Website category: university
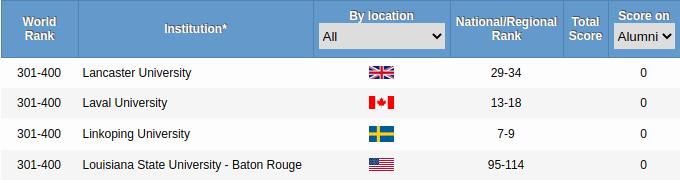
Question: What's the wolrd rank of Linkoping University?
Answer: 301-400

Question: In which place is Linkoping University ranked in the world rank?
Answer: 301-400

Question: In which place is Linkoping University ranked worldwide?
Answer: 301-400

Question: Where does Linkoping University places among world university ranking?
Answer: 301-400

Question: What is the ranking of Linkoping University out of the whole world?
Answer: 301-400

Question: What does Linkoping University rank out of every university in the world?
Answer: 301-400

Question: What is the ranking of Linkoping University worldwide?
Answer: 301-400

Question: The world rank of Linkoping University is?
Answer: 301-400

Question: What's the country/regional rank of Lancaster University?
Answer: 29-34

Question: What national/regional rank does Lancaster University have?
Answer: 29-34

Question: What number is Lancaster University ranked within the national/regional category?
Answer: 29-34

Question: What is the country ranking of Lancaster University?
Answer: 29-34

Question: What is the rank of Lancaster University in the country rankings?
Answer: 29-34

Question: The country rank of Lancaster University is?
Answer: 29-34

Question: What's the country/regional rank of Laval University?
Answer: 13-18

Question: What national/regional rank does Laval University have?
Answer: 13-18

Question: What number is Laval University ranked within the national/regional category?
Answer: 13-18

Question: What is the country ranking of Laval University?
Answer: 13-18

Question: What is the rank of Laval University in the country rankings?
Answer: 13-18

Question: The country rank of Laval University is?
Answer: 13-18

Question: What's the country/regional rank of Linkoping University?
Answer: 7-9

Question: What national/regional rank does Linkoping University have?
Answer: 7-9

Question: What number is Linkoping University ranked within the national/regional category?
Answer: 7-9

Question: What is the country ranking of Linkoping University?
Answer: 7-9

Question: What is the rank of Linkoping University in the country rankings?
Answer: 7-9

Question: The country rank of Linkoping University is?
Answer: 7-9

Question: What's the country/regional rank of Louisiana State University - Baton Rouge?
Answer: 95-114

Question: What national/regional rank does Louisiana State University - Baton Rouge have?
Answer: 95-114

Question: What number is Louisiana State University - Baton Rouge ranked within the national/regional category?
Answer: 95-114

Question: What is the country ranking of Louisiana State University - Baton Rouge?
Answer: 95-114

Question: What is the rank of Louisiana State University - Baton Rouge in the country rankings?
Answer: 95-114

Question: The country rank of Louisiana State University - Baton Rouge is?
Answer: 95-114

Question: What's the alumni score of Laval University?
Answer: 0

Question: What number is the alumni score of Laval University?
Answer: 0

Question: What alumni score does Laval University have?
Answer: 0

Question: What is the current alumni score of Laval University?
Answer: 0

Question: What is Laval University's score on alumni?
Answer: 0

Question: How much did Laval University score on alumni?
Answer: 0

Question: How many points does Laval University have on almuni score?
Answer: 0

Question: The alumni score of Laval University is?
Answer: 0